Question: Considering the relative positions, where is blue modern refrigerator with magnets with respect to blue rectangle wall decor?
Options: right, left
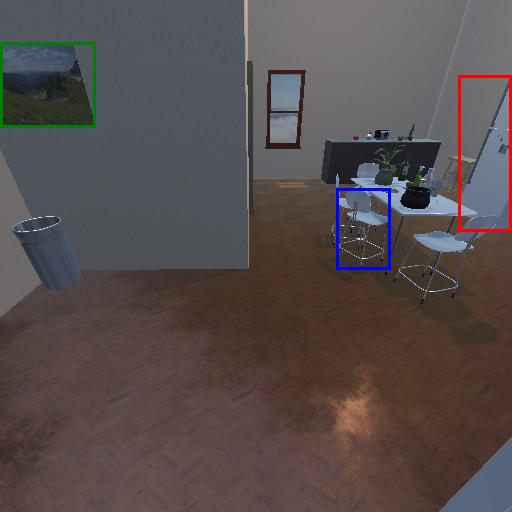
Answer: right